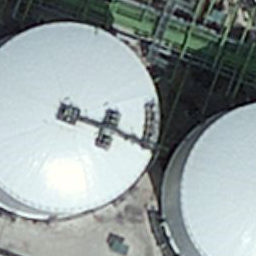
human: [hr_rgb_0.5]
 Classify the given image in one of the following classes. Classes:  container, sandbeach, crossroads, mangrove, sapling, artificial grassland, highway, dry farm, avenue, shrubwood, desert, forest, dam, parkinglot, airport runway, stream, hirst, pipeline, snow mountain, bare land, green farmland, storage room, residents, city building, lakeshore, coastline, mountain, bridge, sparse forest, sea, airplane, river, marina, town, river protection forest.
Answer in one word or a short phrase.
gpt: storage room